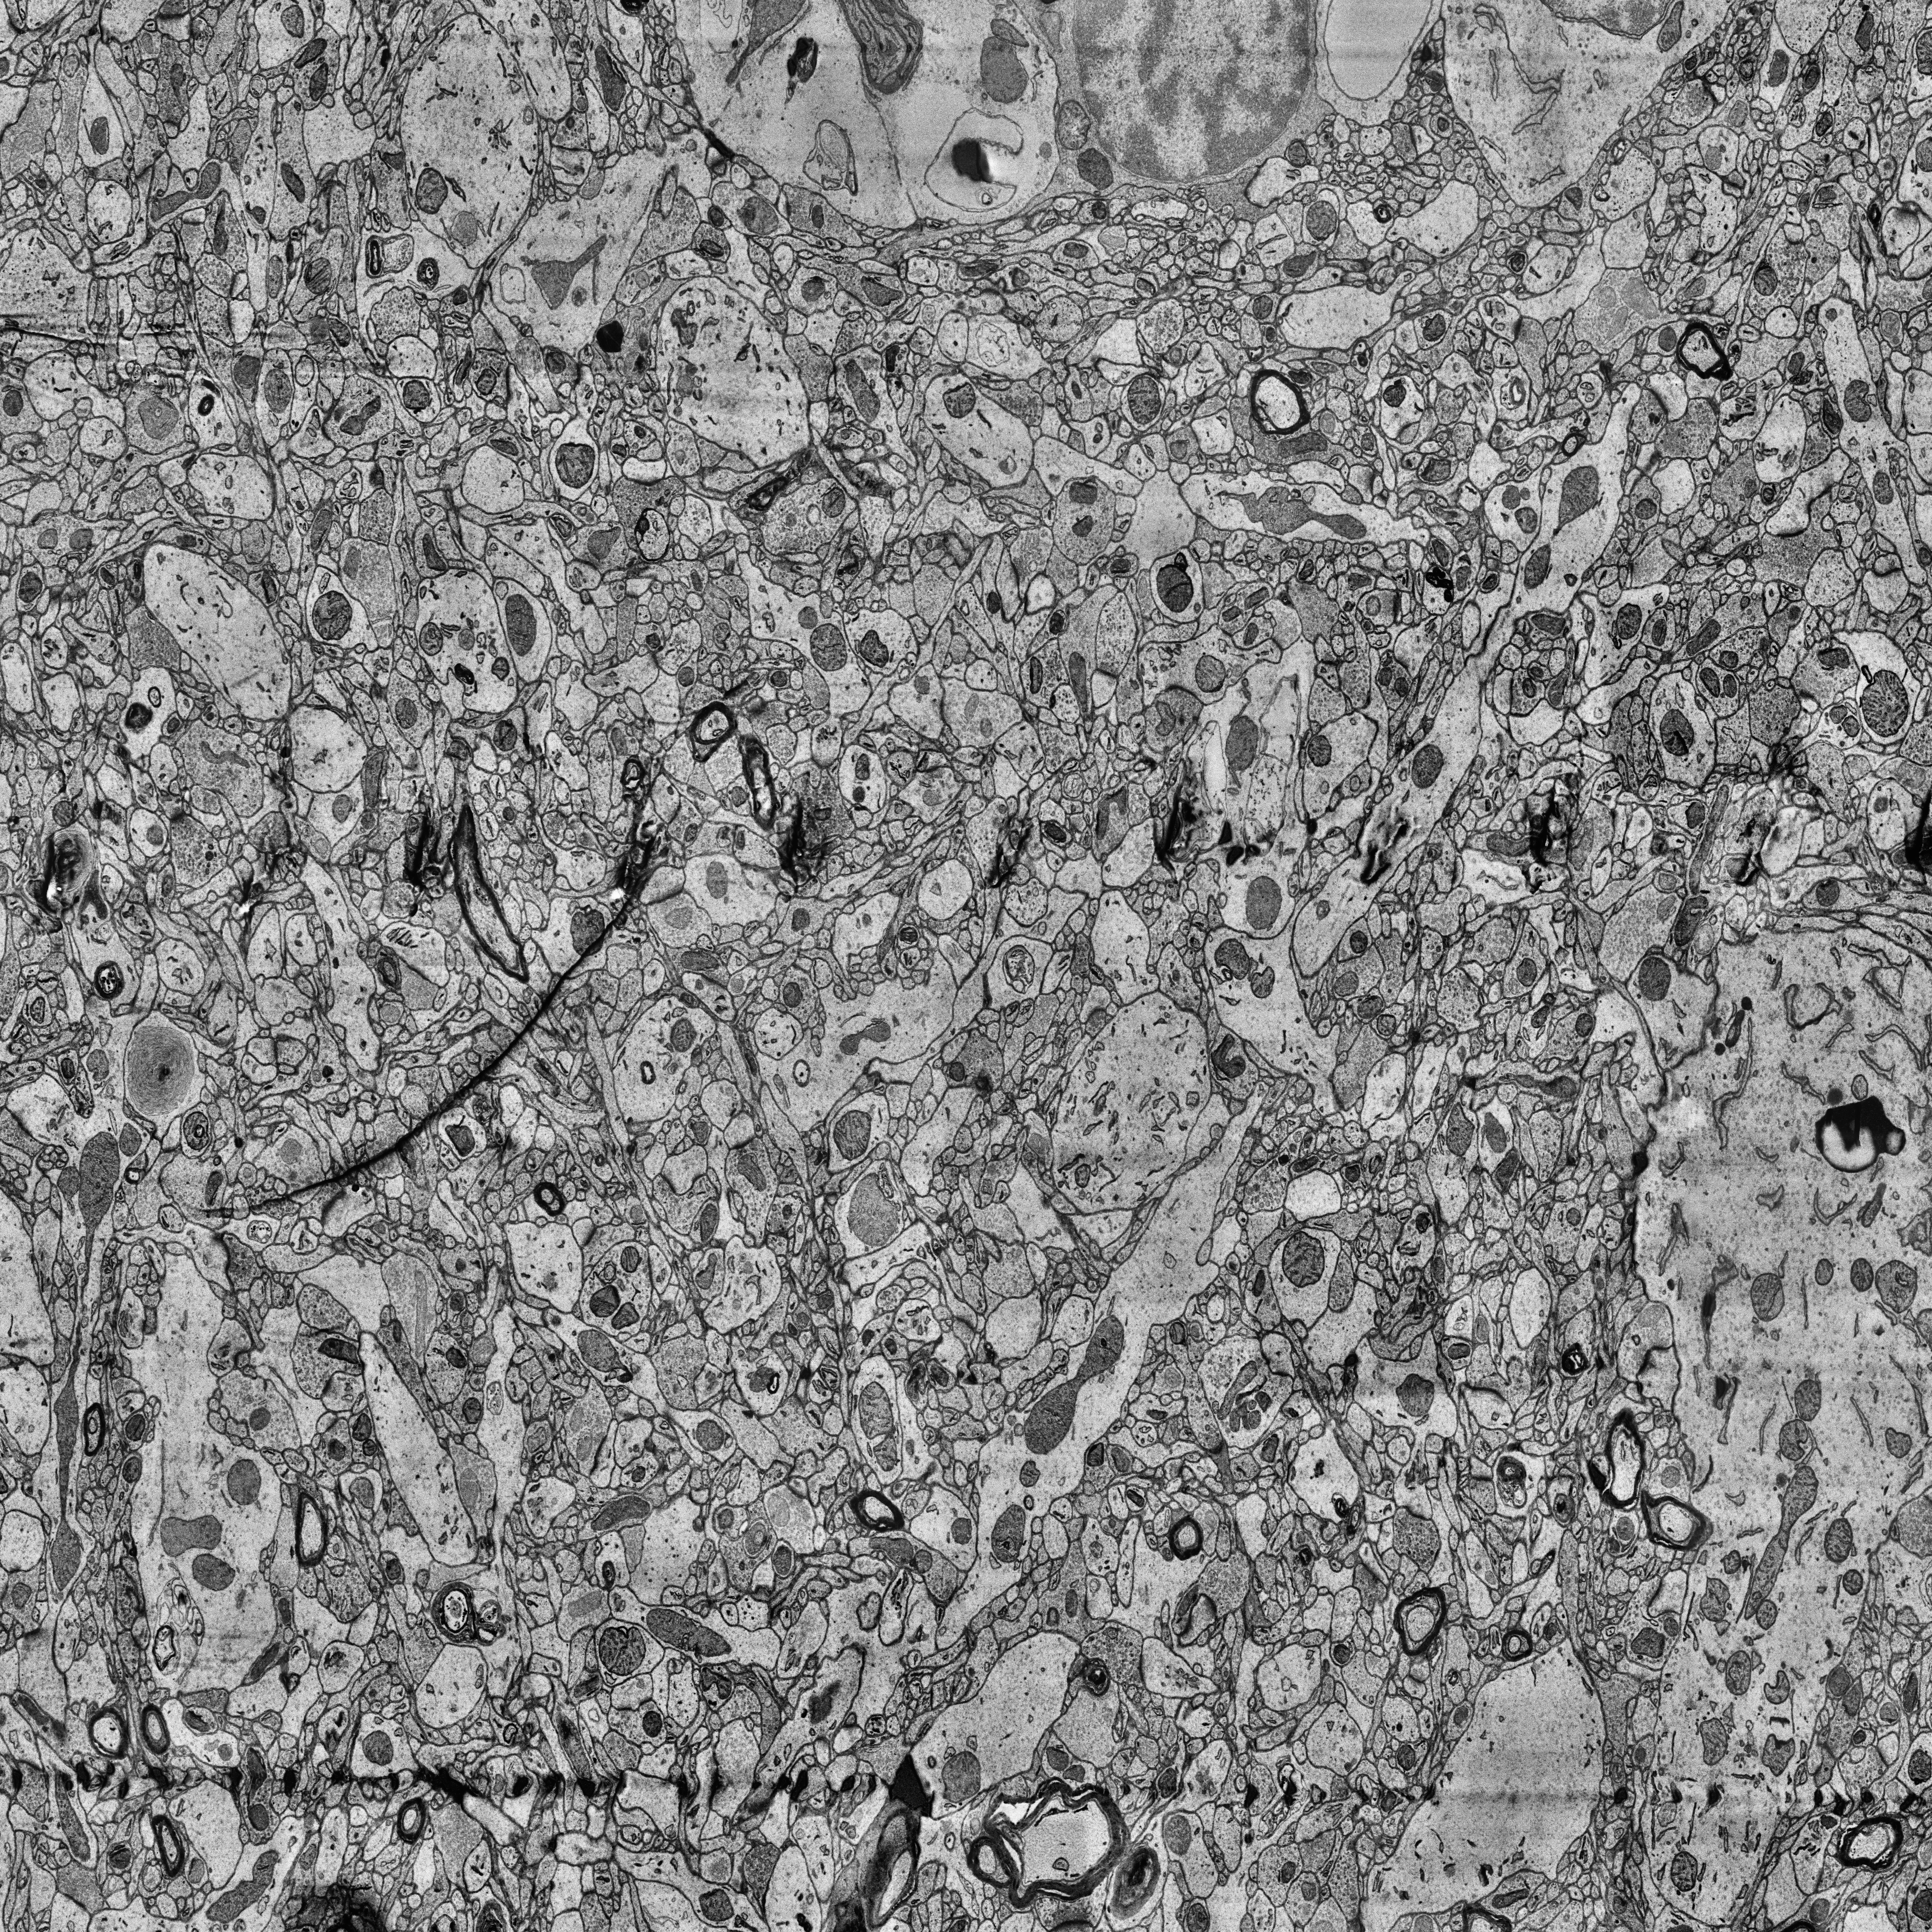
Electron microscopy slice of human cortex tissue
Slice depth (z): 169
Mitochondria instances in slice: 484